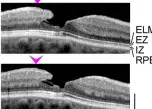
Cavitations of the foveal pit in the lower foveal walls as a characteristic of degenerative lamellar macular holes in 6 eyes of 6 patients. The months after the first visit (0) are indicated above or left of the images. Yellow and pink arrowheads indicate lamellar hole-associated epiretinal proliferation (LHEP). The arrows indicate tissue bands of medium reflectivity which connect glial cells in the center of the foveola with LHEP at the inner surface of the foveal walls. F; Development of a full-thickness macular hole from a lamellar hole. Scale bars, 200 microm. ELM, external limiting membrane; EZ, ellipsoid zone; GCL, ganglion cell layer; HFL, Henle fiber layer; INL, inner nuclear layer; IPL, inner plexiform layer; IZ, interdigitation zone; NFL, nerve fiber layer; ONL, outer nuclear layer; OPL, outer plexiform layer; RPE, retinal pigment epithelium.
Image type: ophthalmic_imaging (oct)